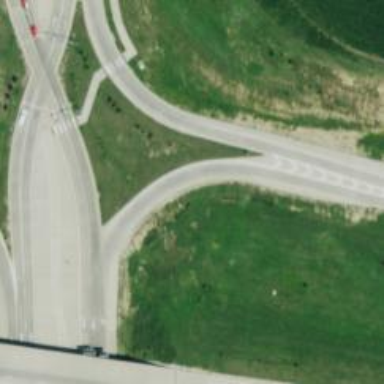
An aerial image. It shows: Motorway link at Diverging Diamond Interchange (DDI).